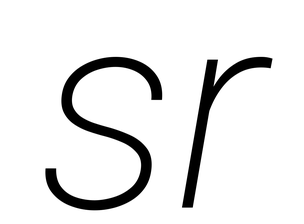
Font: Roboto-Italic_ExtraLight_Italic